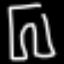
Label: pants